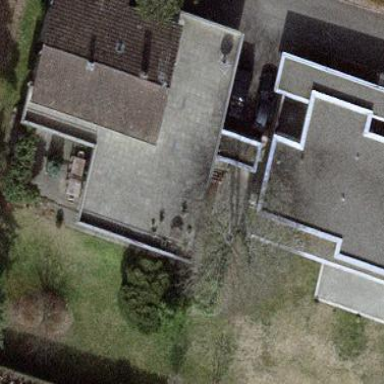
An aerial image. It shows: Garden enclosed by fence.